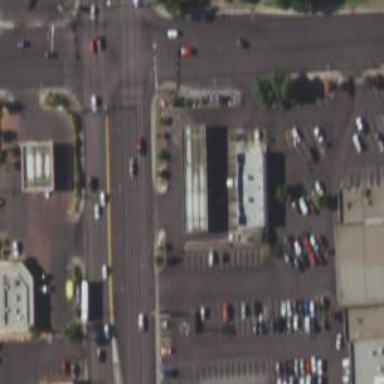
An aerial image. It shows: Convenience shop.